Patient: sex M, age 52
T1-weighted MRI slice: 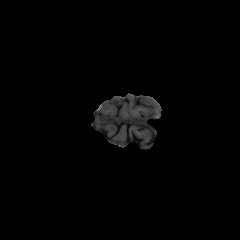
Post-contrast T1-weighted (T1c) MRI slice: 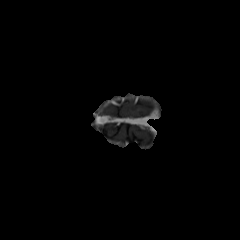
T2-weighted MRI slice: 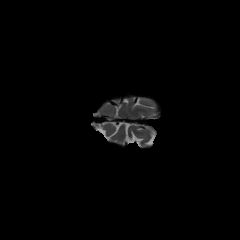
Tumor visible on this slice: no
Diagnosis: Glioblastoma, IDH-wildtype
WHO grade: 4